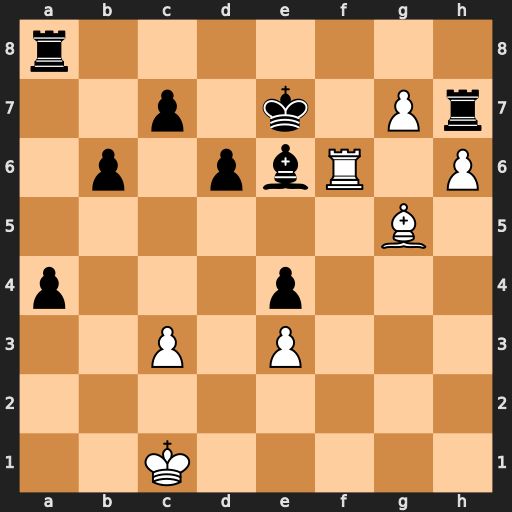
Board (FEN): r7/2p1k1Pr/1p1pbR1P/6B1/p3p3/2P1P3/8/2K5
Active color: w
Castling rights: -
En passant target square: -
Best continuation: Rf8+ Kd7 Rxa8